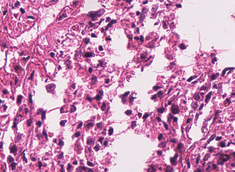
Tumor epithelial tissue: no
Tumor-associated stroma tissue: no
Normal tissue: yes